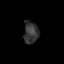
Tissue: lung
Cell type: Epithelial cells
Senescence score: 0.2186
Nuclear area (px): 324
Mean DAPI intensity: 52.877